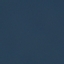
Land use / land cover class: SeaLake